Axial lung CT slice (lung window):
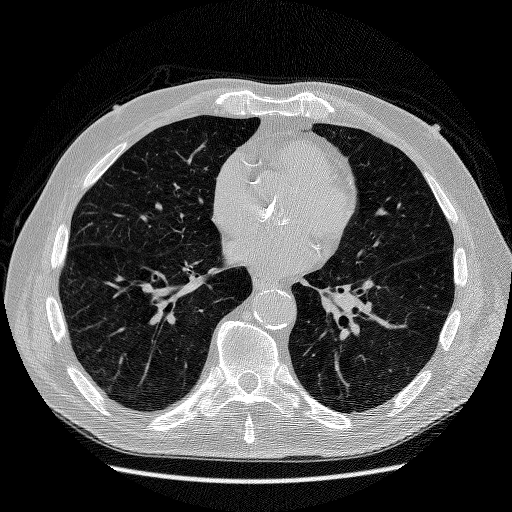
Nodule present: no